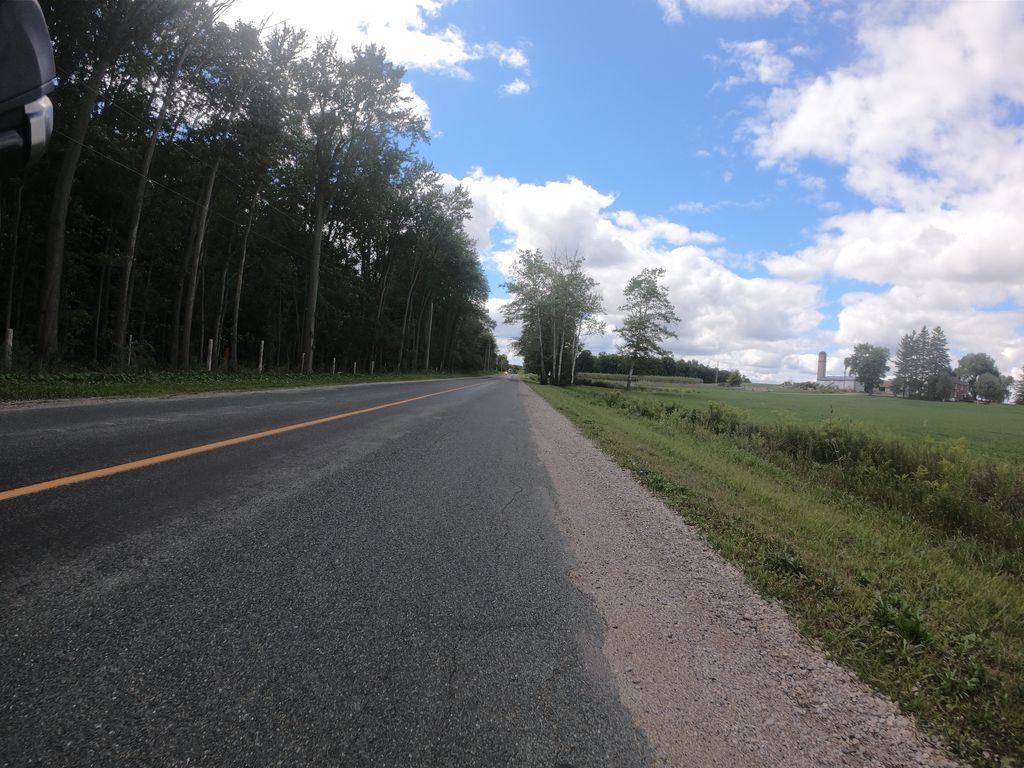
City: kitchener-waterloo